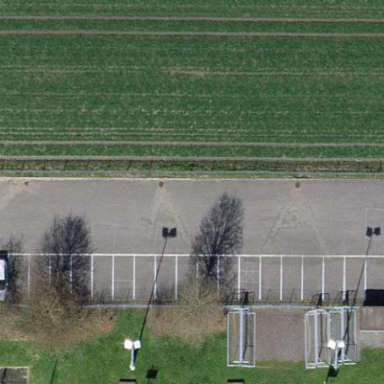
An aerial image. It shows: Parking area with surface.